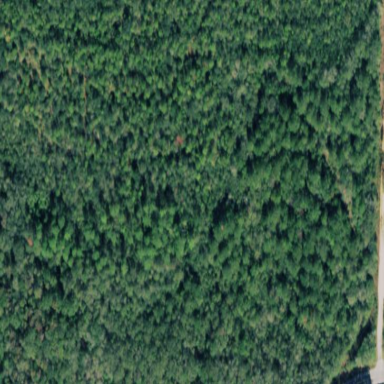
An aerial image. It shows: Mixed woodland area with various types of leaves.